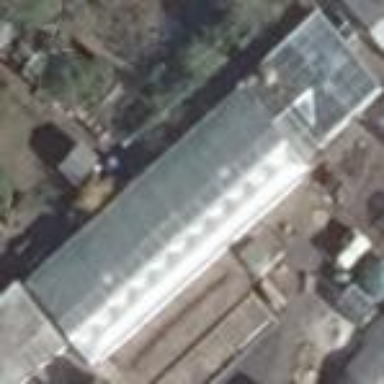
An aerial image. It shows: Greenhouse.